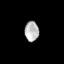
Tissue: skin
Cell type: Fibroblasts
Senescence score: 0.7852
Nuclear area (px): 277
Mean DAPI intensity: 180.087